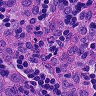
Metastatic tissue present: yes